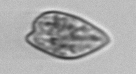
Label: Prorocentrum_dentatum